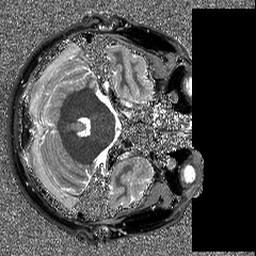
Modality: T1map
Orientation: axial
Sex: male